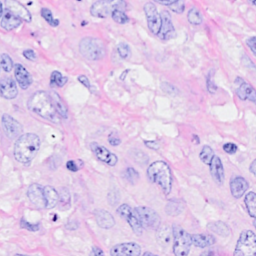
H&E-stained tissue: Breast